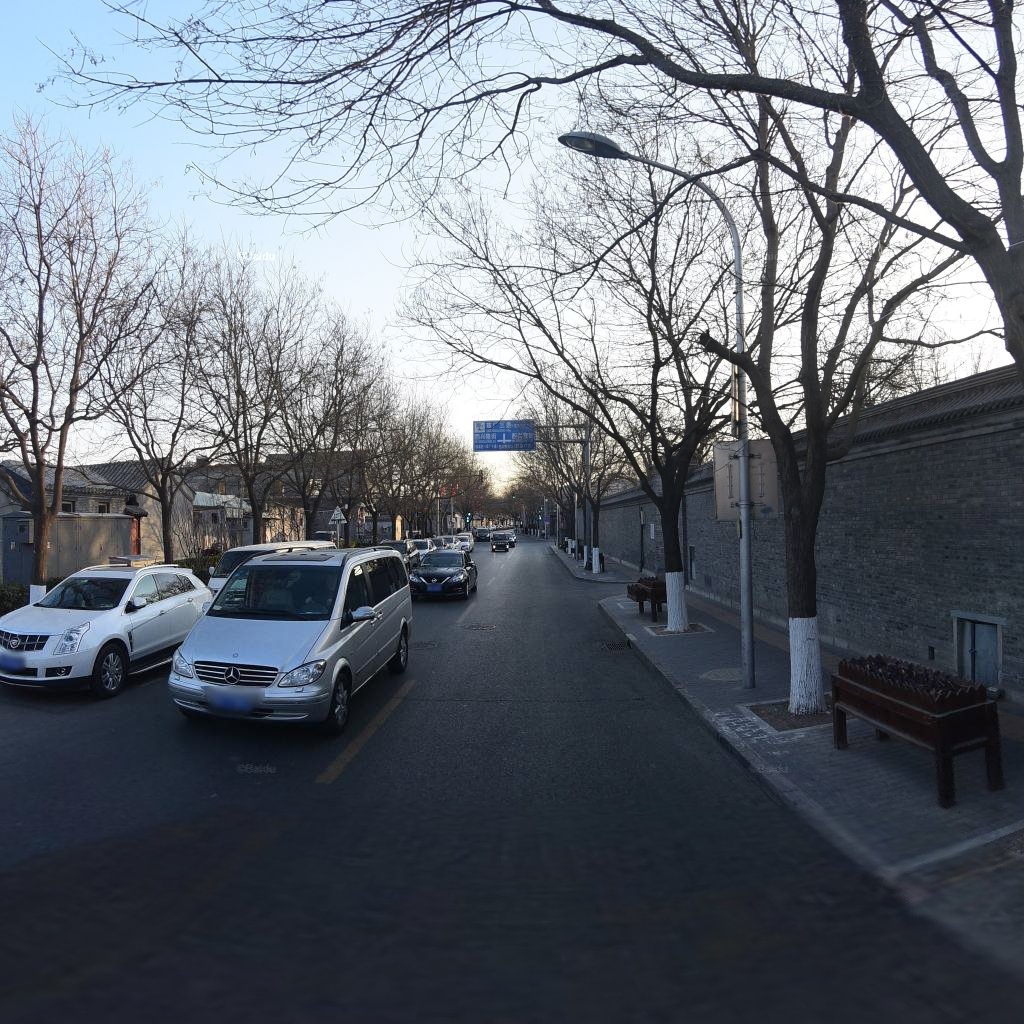
Region: Dongcheng
Road damage annotations: manhole cover, manhole cover, transverse crack, manhole cover